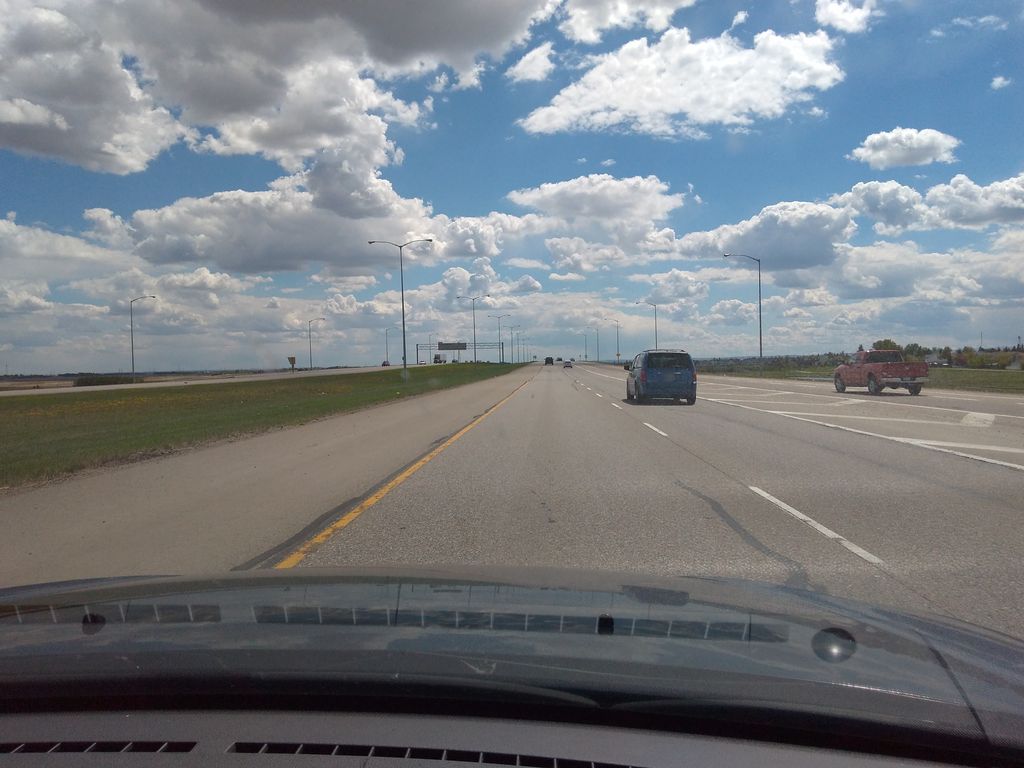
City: calgary